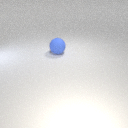
large blue rubber sphere